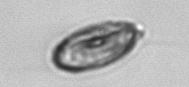
Label: Katodinium_or_Torodinium